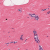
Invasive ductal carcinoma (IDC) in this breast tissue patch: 0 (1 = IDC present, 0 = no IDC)